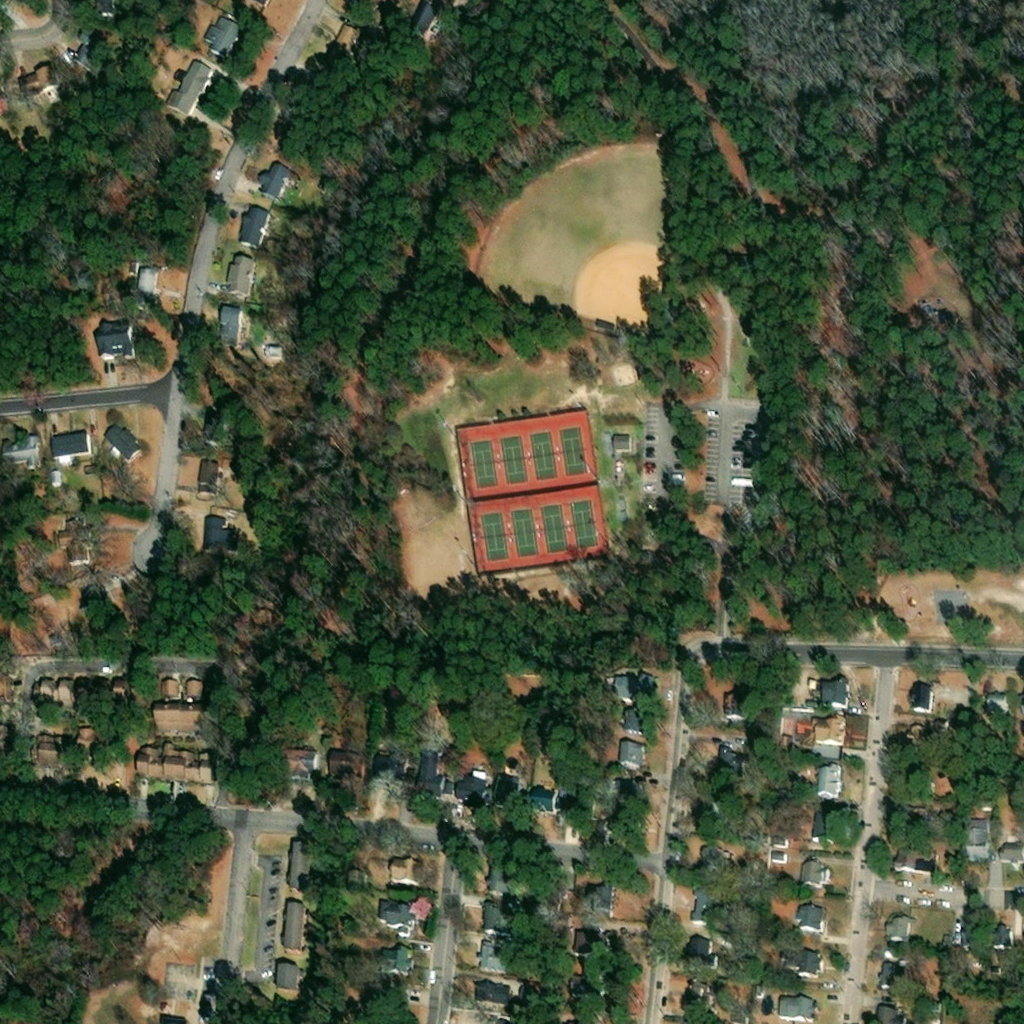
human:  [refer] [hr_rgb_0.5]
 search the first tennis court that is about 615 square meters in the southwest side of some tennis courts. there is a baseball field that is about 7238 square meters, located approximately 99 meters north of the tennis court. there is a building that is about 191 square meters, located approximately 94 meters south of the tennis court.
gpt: <box>[[45, 48, 50, 56, 0]]</box>